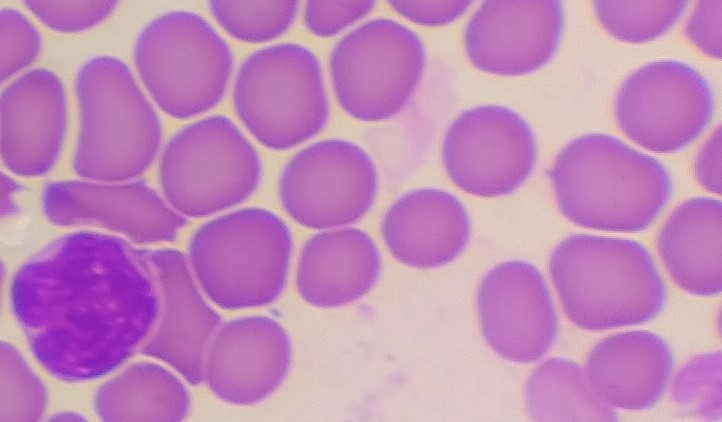
White blood cell type: Lymphocyte